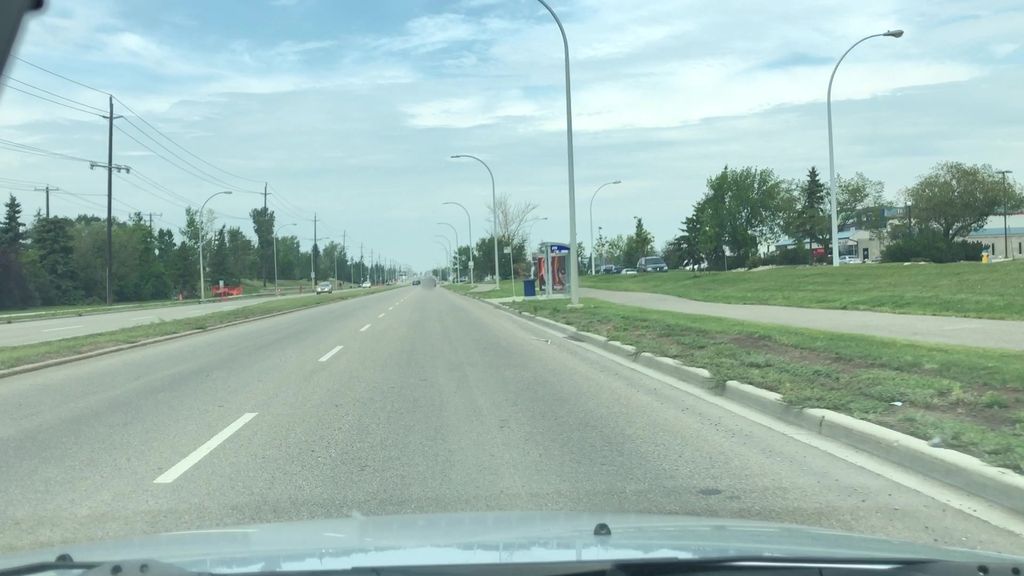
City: edmonton